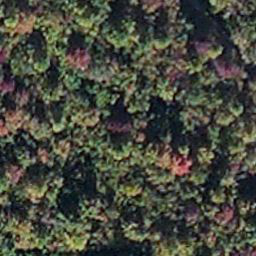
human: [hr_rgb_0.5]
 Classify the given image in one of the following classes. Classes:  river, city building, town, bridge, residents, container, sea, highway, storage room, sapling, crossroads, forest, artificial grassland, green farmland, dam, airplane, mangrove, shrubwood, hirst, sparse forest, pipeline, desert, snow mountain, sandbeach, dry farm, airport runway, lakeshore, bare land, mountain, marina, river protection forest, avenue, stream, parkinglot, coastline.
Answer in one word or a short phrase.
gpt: mangrove